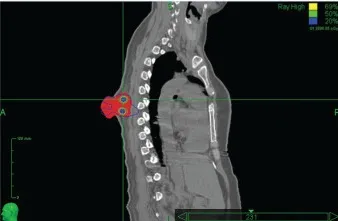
In a sagittal plane.
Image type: radiology (ct)